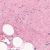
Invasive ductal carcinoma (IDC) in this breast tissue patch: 0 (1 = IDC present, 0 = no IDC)